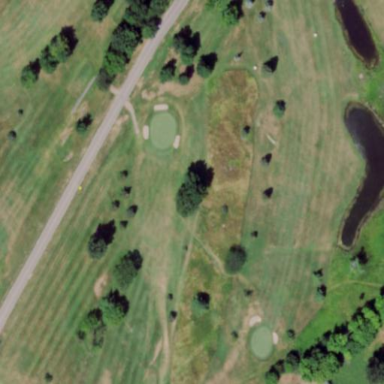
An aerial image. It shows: Area of rough grass used for golf.